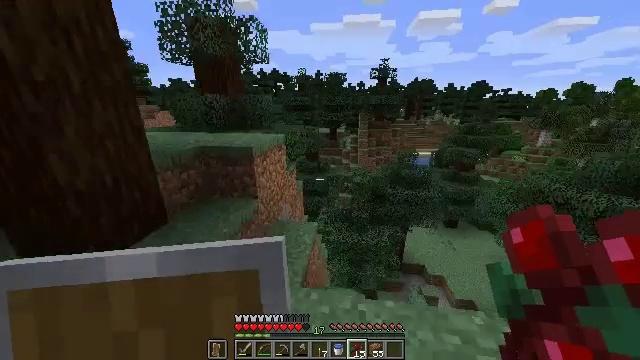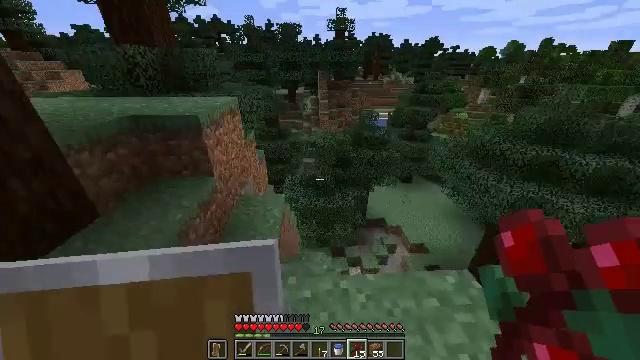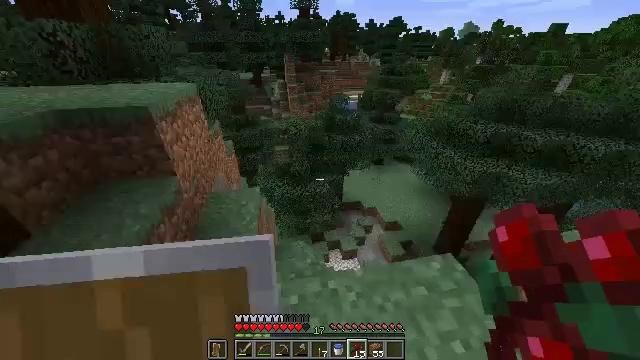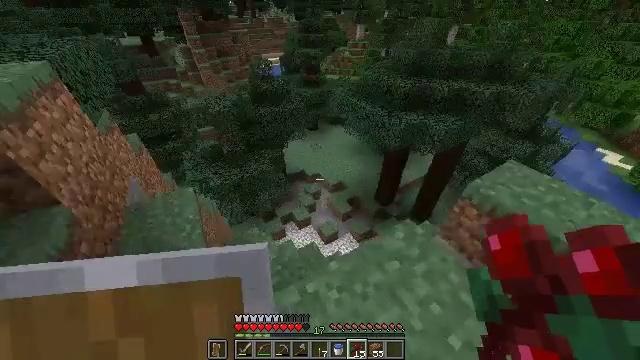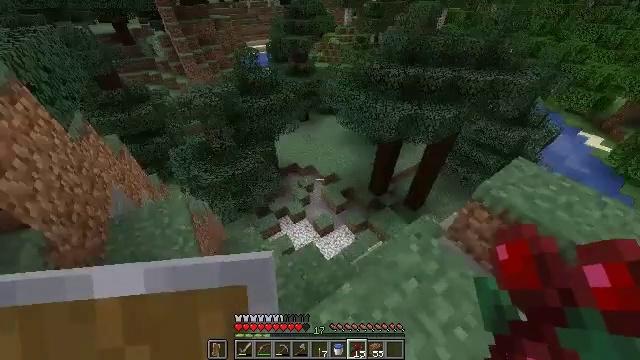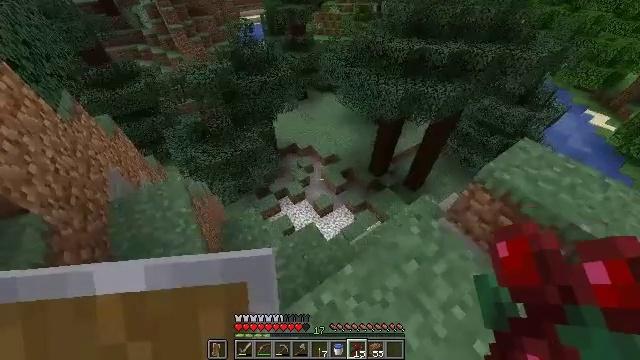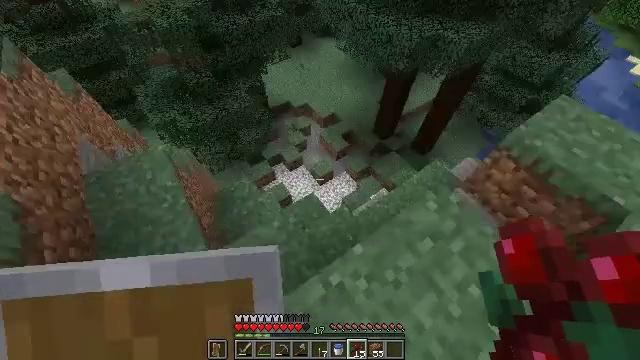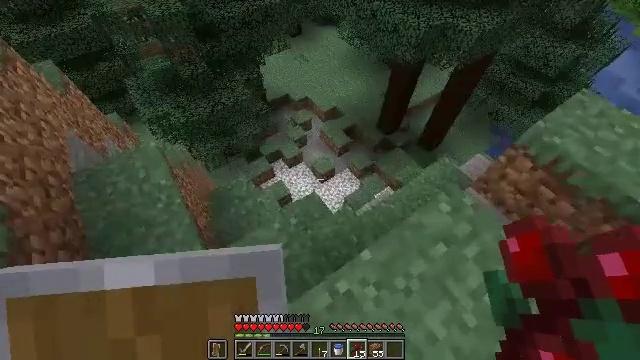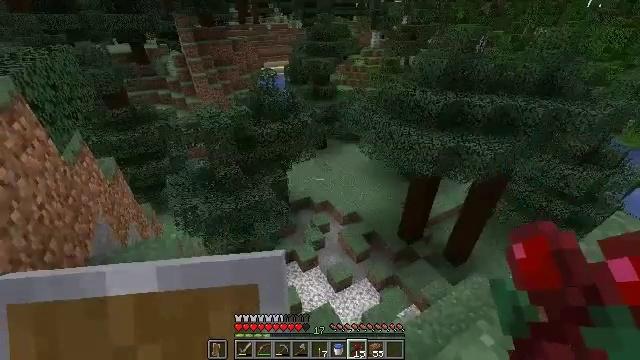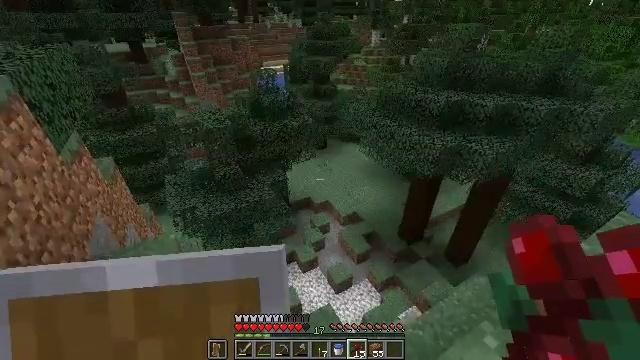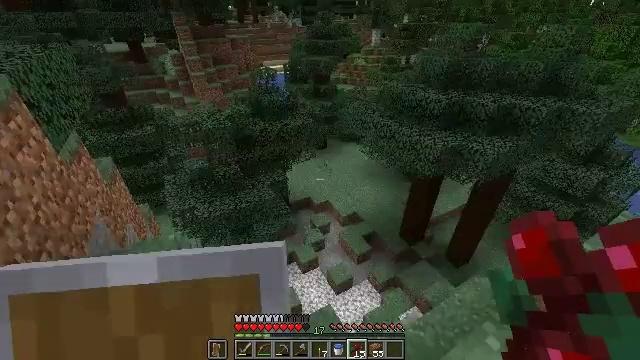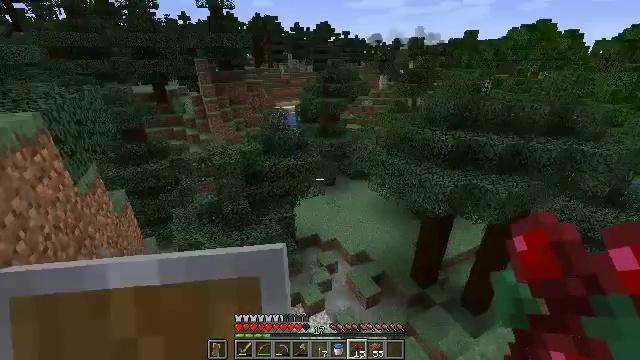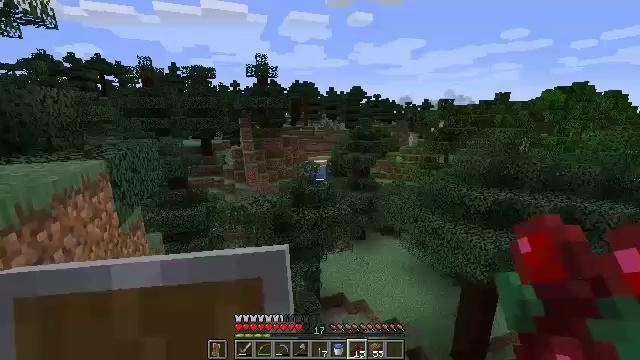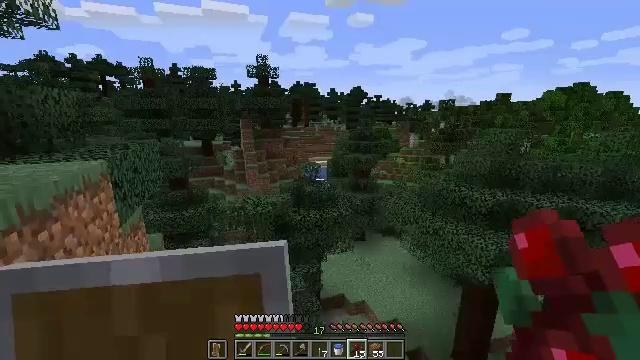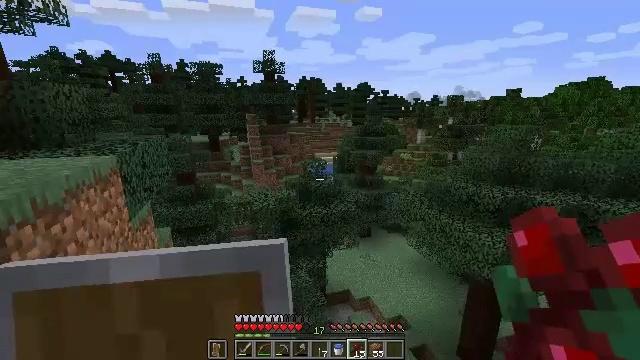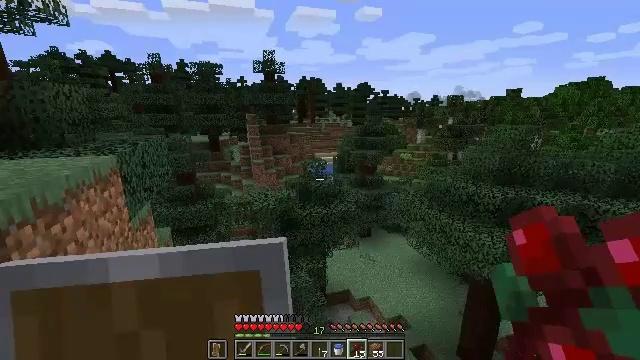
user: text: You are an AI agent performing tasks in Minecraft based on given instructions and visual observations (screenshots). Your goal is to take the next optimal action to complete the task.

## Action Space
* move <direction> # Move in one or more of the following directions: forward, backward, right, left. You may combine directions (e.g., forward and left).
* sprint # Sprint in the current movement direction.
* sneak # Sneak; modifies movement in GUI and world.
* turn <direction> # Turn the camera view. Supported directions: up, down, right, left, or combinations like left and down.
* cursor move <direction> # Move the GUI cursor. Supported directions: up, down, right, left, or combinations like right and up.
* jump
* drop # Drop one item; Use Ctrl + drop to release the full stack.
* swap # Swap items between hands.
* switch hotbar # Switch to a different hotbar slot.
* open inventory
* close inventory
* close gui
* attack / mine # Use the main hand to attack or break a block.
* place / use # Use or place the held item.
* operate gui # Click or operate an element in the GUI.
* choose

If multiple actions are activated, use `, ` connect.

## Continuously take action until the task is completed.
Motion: motion action
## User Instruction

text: Gather grass block for landscaping.
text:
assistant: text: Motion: move forward, turn right and down
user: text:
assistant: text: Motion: move forward, turn right and down
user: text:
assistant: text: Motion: move forward, turn right and down
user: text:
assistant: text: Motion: turn right and down
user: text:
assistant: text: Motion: turn down
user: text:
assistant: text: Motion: turn down
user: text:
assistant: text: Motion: no_op
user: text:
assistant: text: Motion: turn left and up
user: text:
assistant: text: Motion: no_op
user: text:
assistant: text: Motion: no_op
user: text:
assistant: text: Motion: turn left and up
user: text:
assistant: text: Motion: turn left and up
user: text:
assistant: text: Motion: no_op
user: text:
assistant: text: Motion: turn left
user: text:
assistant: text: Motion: no_op
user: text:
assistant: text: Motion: no_op
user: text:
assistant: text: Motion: no_op
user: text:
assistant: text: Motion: no_op
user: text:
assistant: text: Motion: no_op
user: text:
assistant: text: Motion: no_op
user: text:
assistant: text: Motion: no_op
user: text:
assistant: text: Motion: turn right and down
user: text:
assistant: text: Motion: turn right and down
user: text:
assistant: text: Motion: turn right, switch to hotbar 4
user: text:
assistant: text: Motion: turn right and up, switch to hotbar 4
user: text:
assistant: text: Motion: turn right, switch to hotbar 4
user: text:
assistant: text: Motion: turn right
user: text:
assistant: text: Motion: turn right
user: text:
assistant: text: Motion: no_op
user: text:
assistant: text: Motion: no_op